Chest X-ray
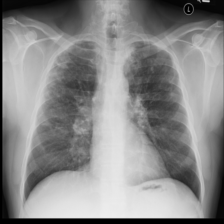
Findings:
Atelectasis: negative
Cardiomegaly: negative
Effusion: negative
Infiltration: negative
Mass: negative
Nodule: negative
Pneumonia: negative
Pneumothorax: negative
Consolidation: negative
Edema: negative
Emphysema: negative
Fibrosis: negative
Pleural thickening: negative
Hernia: negative